Field crop: maize
Growth stage: 1
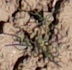
Species: lolium